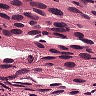
Metastatic tissue present: yes